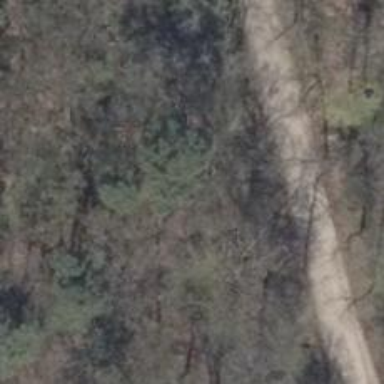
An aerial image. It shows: Dirt path.